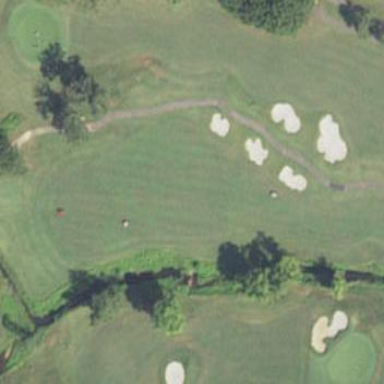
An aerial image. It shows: Grassy area designated as golf fairway.